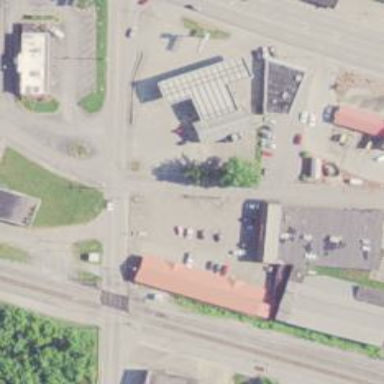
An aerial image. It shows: Convenience shop.